Question: I have been working on a small application and this section of it has stumped me. I have a 'listField' (as seen above the buttons in the screenshot), some buttons, and some static 'editFields' on this page, and I am having trouble with scrolling.
I want the 'listField' to be limited to displaying 5 rows (it is displaying 2 in the screenshot), and if there are more than 5 items in the listField, to be able to scroll through them (not scroll the whole page, just the listview).
I also have another issue with the editFields, if they become too large due to large amounts of text they will disappear off the screen, as my Screen will not run without a call to 'super(Manager.NO_VERTICAL_SCROLL);' which is apparently needed for the 'listField' to work.
Is the only solution to this problem to implement a complete custom class of 'listField'? Or is there a simpler alternative?
(Screenshot on imgur because I don't have enough rep to post images)
<URL>
Thanks, Quinn
'''
public class TestScreen extends MainScreen{
public TestScreen(){
//Without this call to super (which turns off vertical scrolling) the program throws an IllegalStateException and won't open the screen
super(Manager.NO_VERTICAL_SCROLL);
//Create some managers to organize the different Fields
VerticalFieldManager verticalAllManager = new VerticalFieldManager();
VerticalFieldManager verticalInfoManager = new VerticalFieldManager();
//Going to use this to limit the number of rows the list will display
VerticalFieldManager verticalListManager = new VerticalFieldManager()
{
protected void sublayout(int width, int height) {
//Just test numbers
super.sublayout(width, 100);
}
};
HorizontalFieldManager horizontalButtonManager = new HorizontalFieldManager();
//Add a title bar
add(new LabelField("Choose the call you want to view", LabelField.FIELD_HCENTER));
add(new SeparatorField());
//Creates the SimpleList ListField
Manager mainManager = getMainManager();
final SimpleList listField = new SimpleList(mainManager);
//Add items to the listField
listField.add("Time: 12:30 | Date: 3:10:2014");
listField.add("Time: 03:13 | Date: 1:25:2013");
//Creates a button to use for selecting the desired call
final ButtonField selectCall = new ButtonField("Select Call", ButtonField.CONSUME_CLICK);
//Creates fields for all the required information (blank to start)
final BasicEditField timeField, dateField, numberField, nameField;
timeField = new BasicEditField("Call Time: ", "");
dateField = new BasicEditField("Call Date: ", "");
numberField = new BasicEditField("Call Number: ", "");
nameField = new BasicEditField("Caller Name: ", "");
//Creates a button that can be used to save changes
final ButtonField saveChanges = new ButtonField("Save Changes", ButtonField.CONSUME_CLICK);
final ButtonField deleteRow = new ButtonField("Delete Call", ButtonField.CONSUME_CLICK);
//Adds all the info fields into a vertical manager to organize them
verticalInfoManager.add(timeField);
verticalInfoManager.add(dateField);
verticalInfoManager.add(numberField);
verticalInfoManager.add(nameField);
//Adds the 3 buttons to a horizontal manager to lay them out in a row
horizontalButtonManager.add(selectCall);
horizontalButtonManager.add(saveChanges);
horizontalButtonManager.add(deleteRow);
//Add the horizontal button manager to the vertical page manager
verticalAllManager.add(horizontalButtonManager);
//Add the vertical info manager to the vertical page manager
verticalAllManager.add(verticalInfoManager);
//Add all the managers, under the page manager, to the page
add(verticalAllManager);
}
'''
}
Here is the sample page I have added, along with another screenshot of how it looks when it is run:
The biggest problem right now is that the call to super() with NO_VERTICAL_SCROLL turns off scrolling for the entire page. Without that call, The info Fields would scroll, and I would simply (I think so) need to add the verticalListManager and horizontalButtonManager to a banner to keep them from scrolling away.
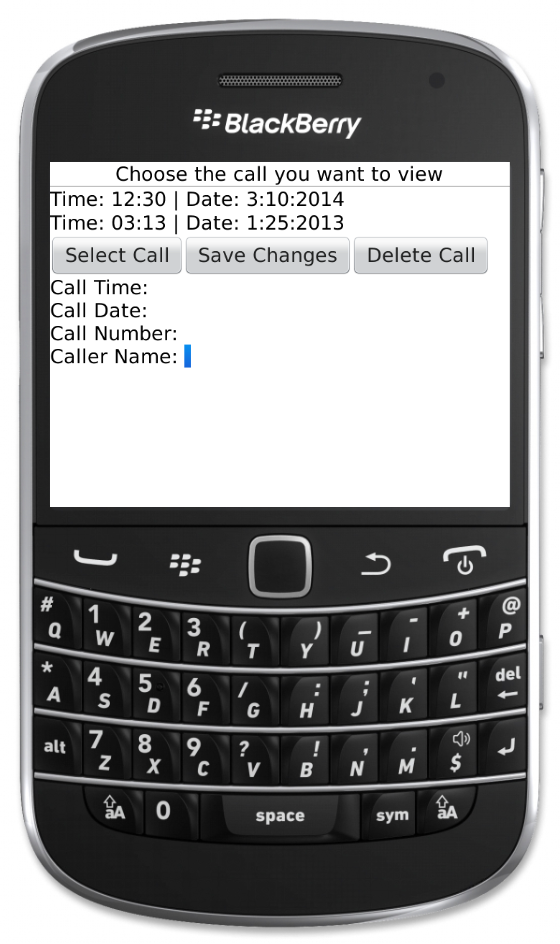
Answer: Sorry, only a partial answer since it is well past my bed time ....
ListField does not require NO_VERTICAL_SCROLL, though some of the newer UI Controls do seem to. I avoid these....
The way to restrict ListField to just displaying 5 'rows' is to put it in a scrolling VerticalFieldManager, and then limit the size of the VFM to the size required to display 5 rows.
To limit the size, you should override sublayout for the VFM, I've not done this recently, but I think it is as simple as just invoking super.sublayout with the width that was passed in and the height restricted.
To understand what this is doing, review these two KB articles:
<URL>
<URL>
If this does not work, please paste in sample code that we can then 'fix' to show this working. Basically create a simple and standalone MainScreen with a ListField and buttons and EditFields that demonstrate the problems you have identified, paste this in along with another screen shot, and I am sure someone here will create a corrected version of the code for you.
Ah, I see you have used one of the newer UI classes, SimpleList, and to my mind, some of these have not been coded correctly, because, as you have found out, they do require NO_VERTICAL_SCROLL. I suspect if you actually added them to a non scrolling VFM that had fixed height, then the processing might work the way you want. But for me, there is no choice here, I would code up a normal ListField, The new UI controls seem to have other restrictions as well, and for me the simplification that they provide just hides functionality that I like to use.
Anyway, I think you have three options:
1) Add your Edit Fields to the Status area (setStatus(...)) - then they will stick on the bottom of the screen. Add your title label to the title area (setTitle(..)). Then let your calls scroll in the middle.
2) Try to put your SimpleList into a non scrolling but height restricted VFM.
3) Change your SimpleList to an ordinary ListField.
That said, the Ui that you have chosen seems to me to be problematic for non touch screen phones. How can a user on a trackpad only device select a call? I would look at using the menu to provide 'buttons' for the selected row. To edit a row, use a popup screen with the details.
So while I am happy to try to help with one of the options above if you decide which one you want to try, I would first caution you to test out this design more to make sure it works.